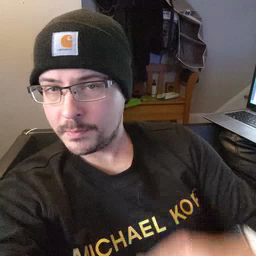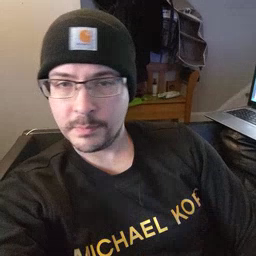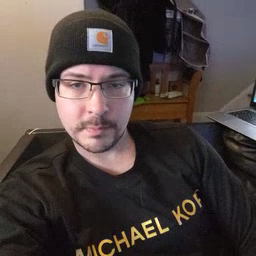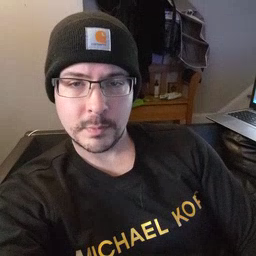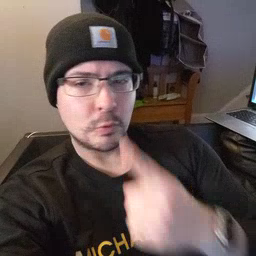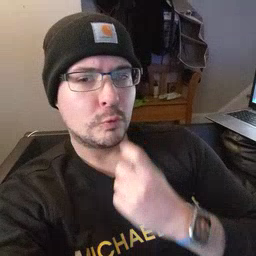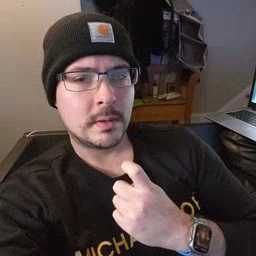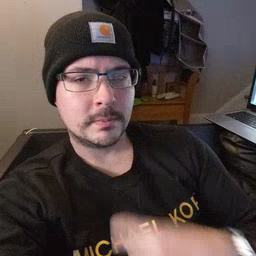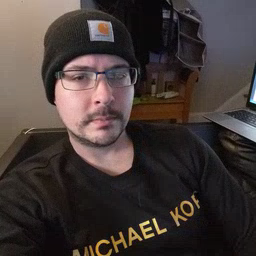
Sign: red